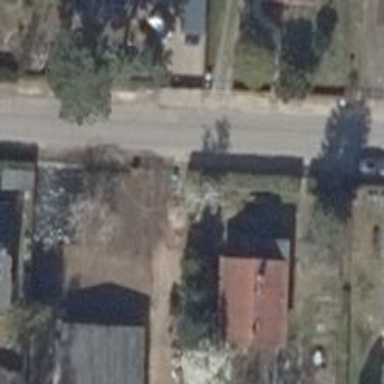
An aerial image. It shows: Driveway.